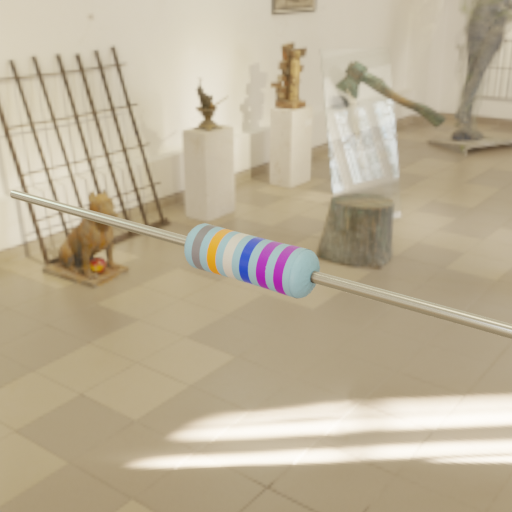
Resistor colour bands (in order): gray, orange, silver, blue, violet, violet